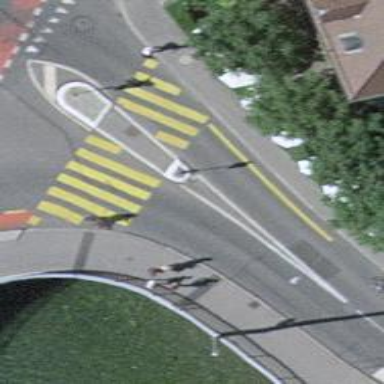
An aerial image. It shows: Kerb serving as barrier.